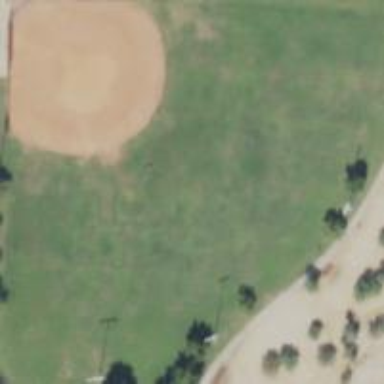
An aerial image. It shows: Baseball pitch for leisure and sports activities.